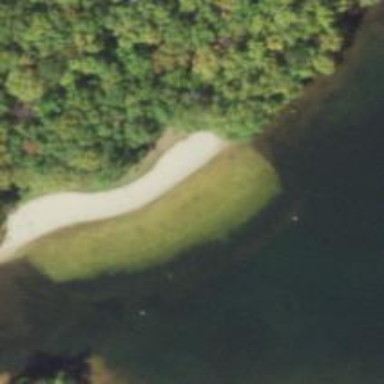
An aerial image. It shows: Scenic beach with natural beauty.